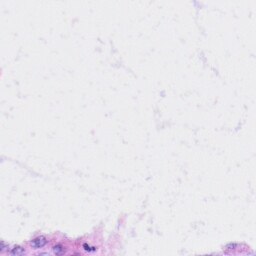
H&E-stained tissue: Liver